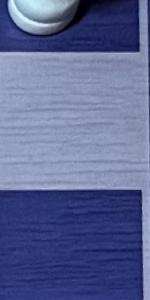
Label: Empty